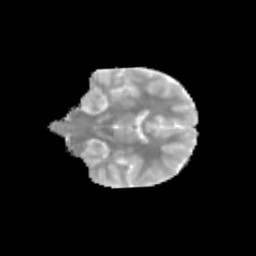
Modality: MD
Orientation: coronal
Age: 12
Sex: male
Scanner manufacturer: siemens
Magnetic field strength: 3 T
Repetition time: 3.8 s
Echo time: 0.07 s